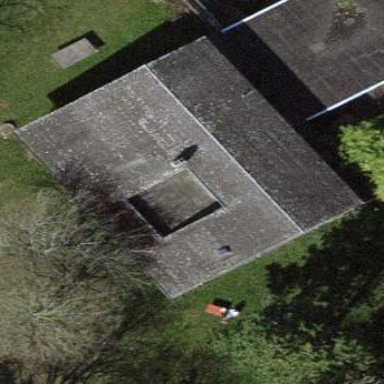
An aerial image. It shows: Simple and straightforward house.